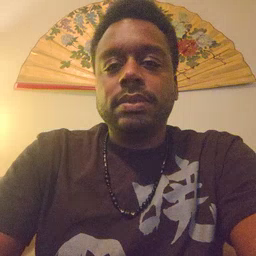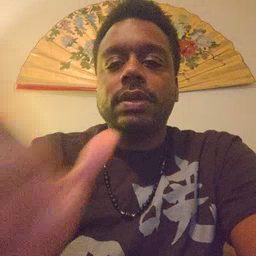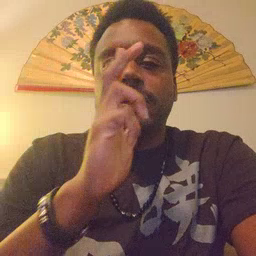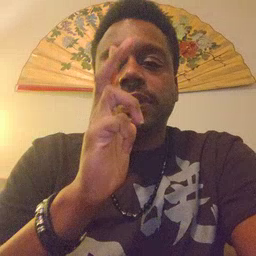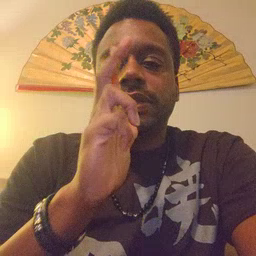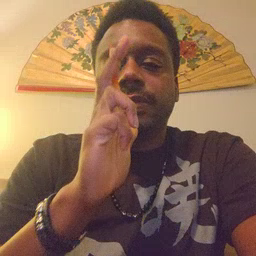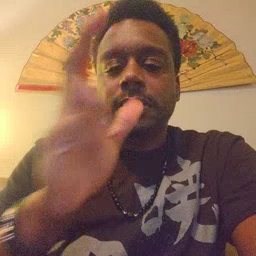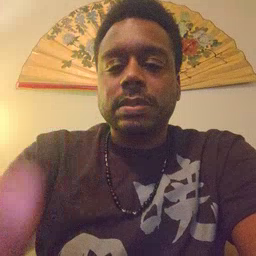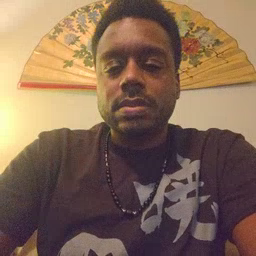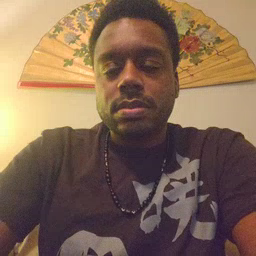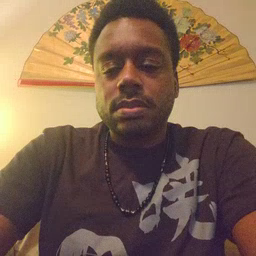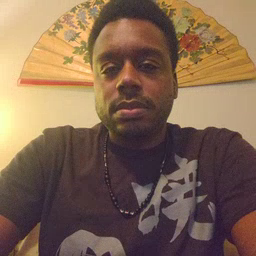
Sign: hen